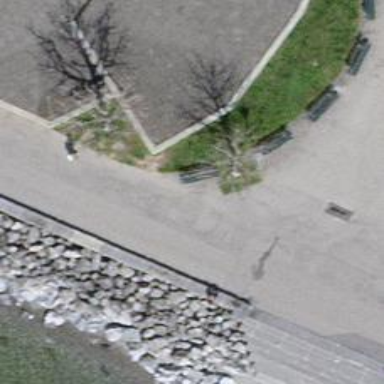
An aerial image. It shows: Bench.